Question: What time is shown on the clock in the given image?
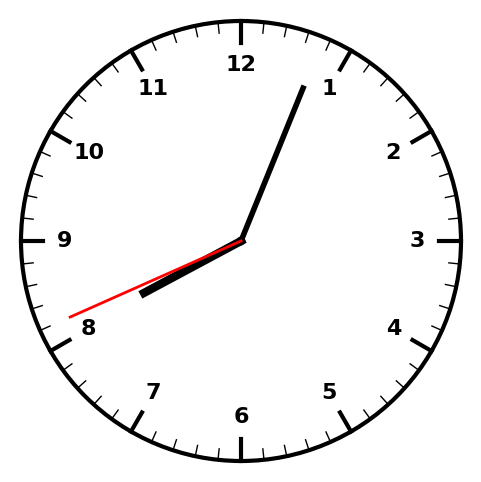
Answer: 08:03:41